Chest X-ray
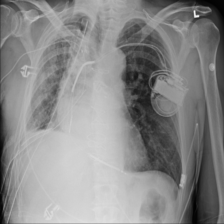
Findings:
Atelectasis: negative
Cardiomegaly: negative
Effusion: negative
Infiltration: negative
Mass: negative
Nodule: negative
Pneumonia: negative
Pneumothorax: positive
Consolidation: negative
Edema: negative
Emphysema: negative
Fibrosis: negative
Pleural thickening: negative
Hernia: negative